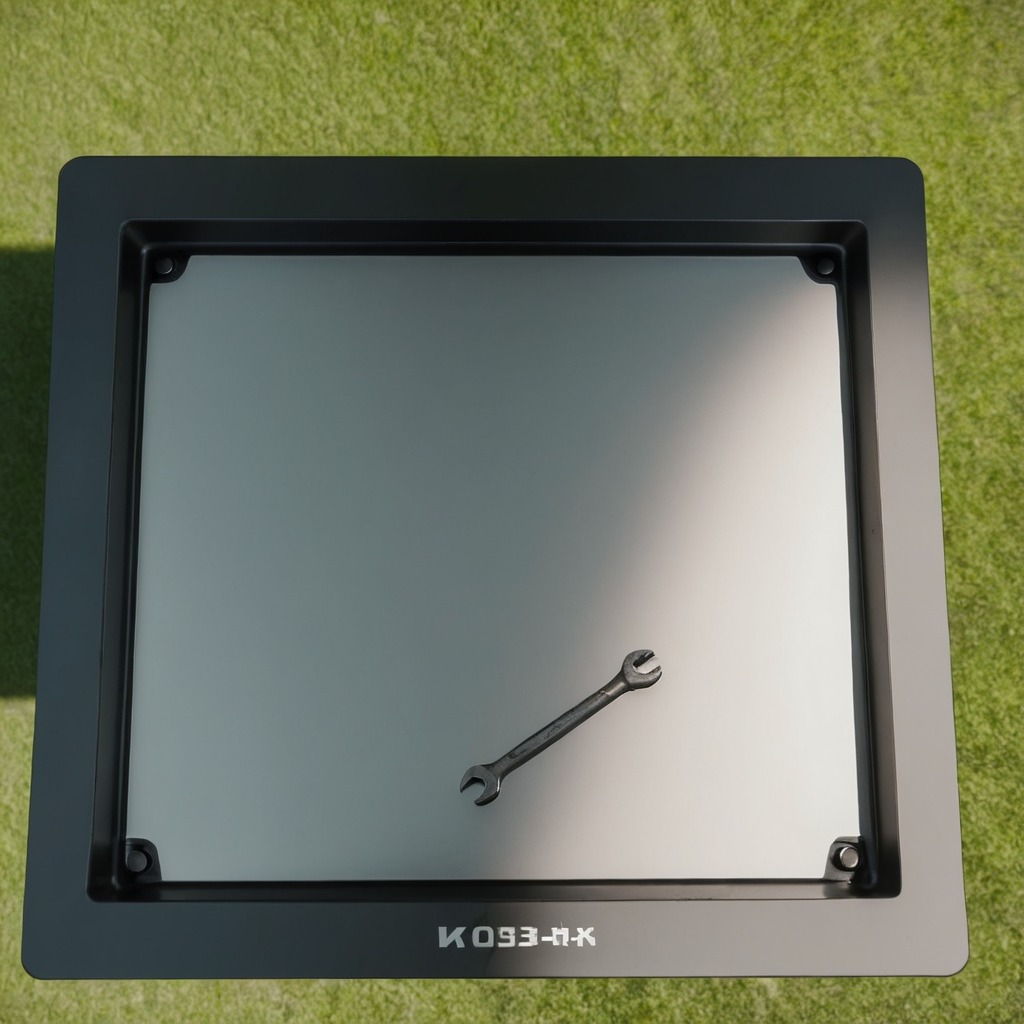
An wrench lying on a clean utility table in a temporary outdoor tool station afternoon light present textured surface